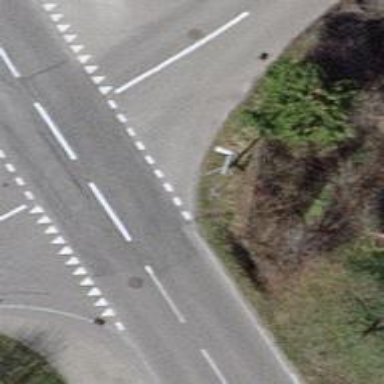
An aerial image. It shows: Guidepost providing information.